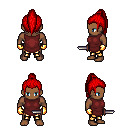
a pixel art fantasy rpg character, male body template, human, dark skin, maroon tunic, gold greaves, red long topknot hairstyle, gold gloves, dagger, four views (front, back, left, right), 2x2 character sprite sheet, small pixel art, hard edges, no anti-aliasing